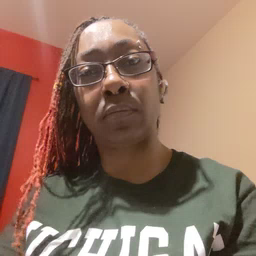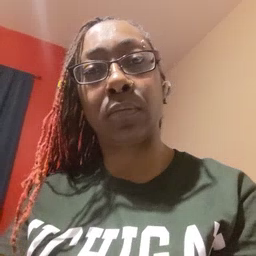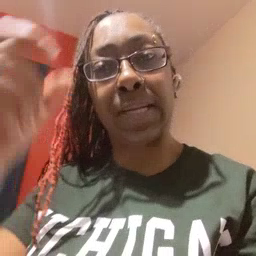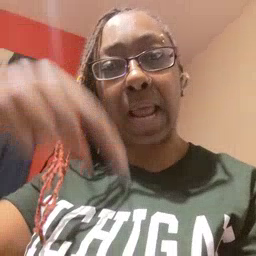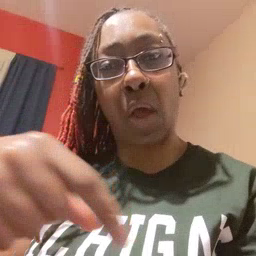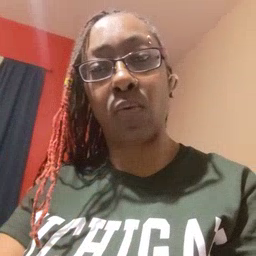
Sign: down